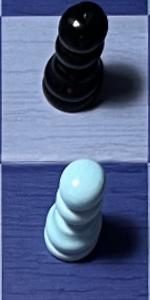
Label: Pawn_White